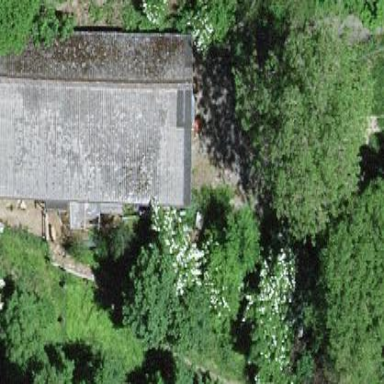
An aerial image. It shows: Barn.